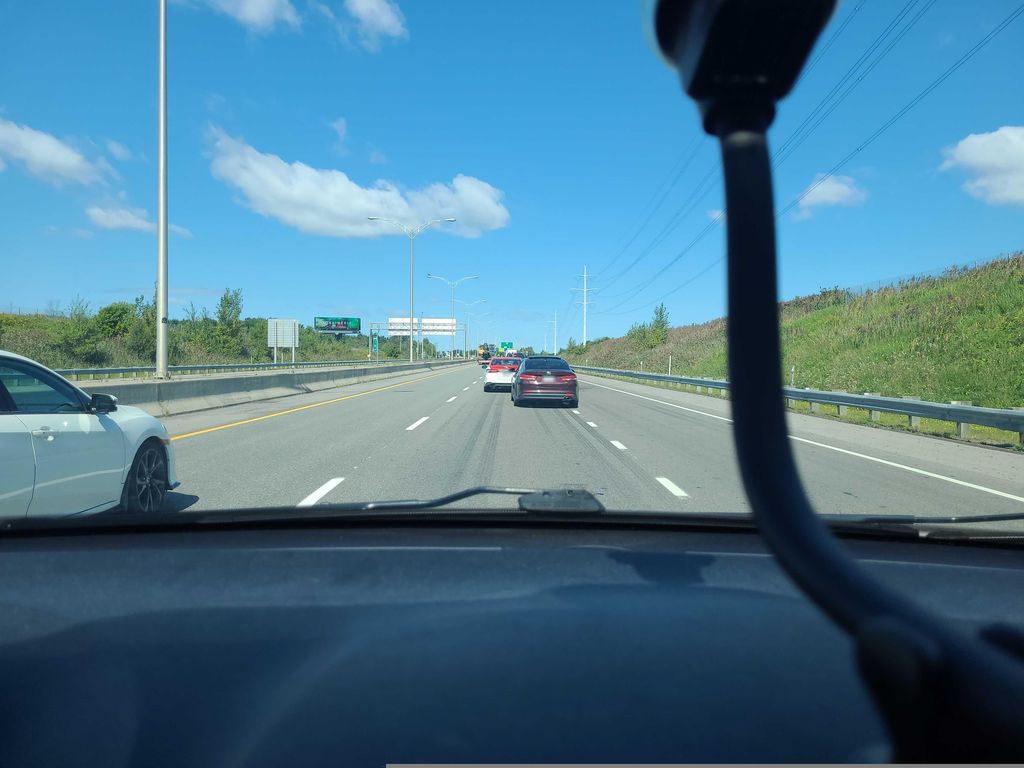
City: montreal